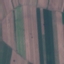
Land use / land cover class: AnnualCrop